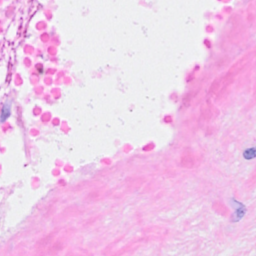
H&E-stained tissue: Breast